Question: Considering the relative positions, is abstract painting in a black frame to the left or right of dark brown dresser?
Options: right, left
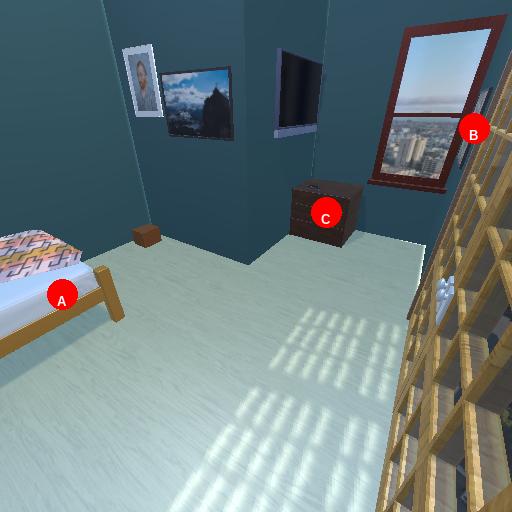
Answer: right